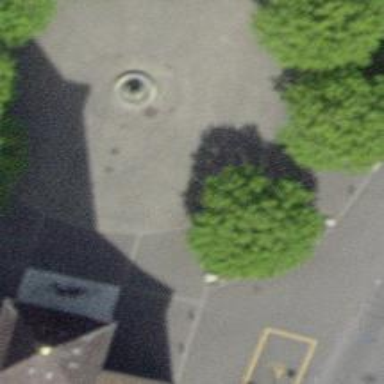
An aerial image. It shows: Bench.